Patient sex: M
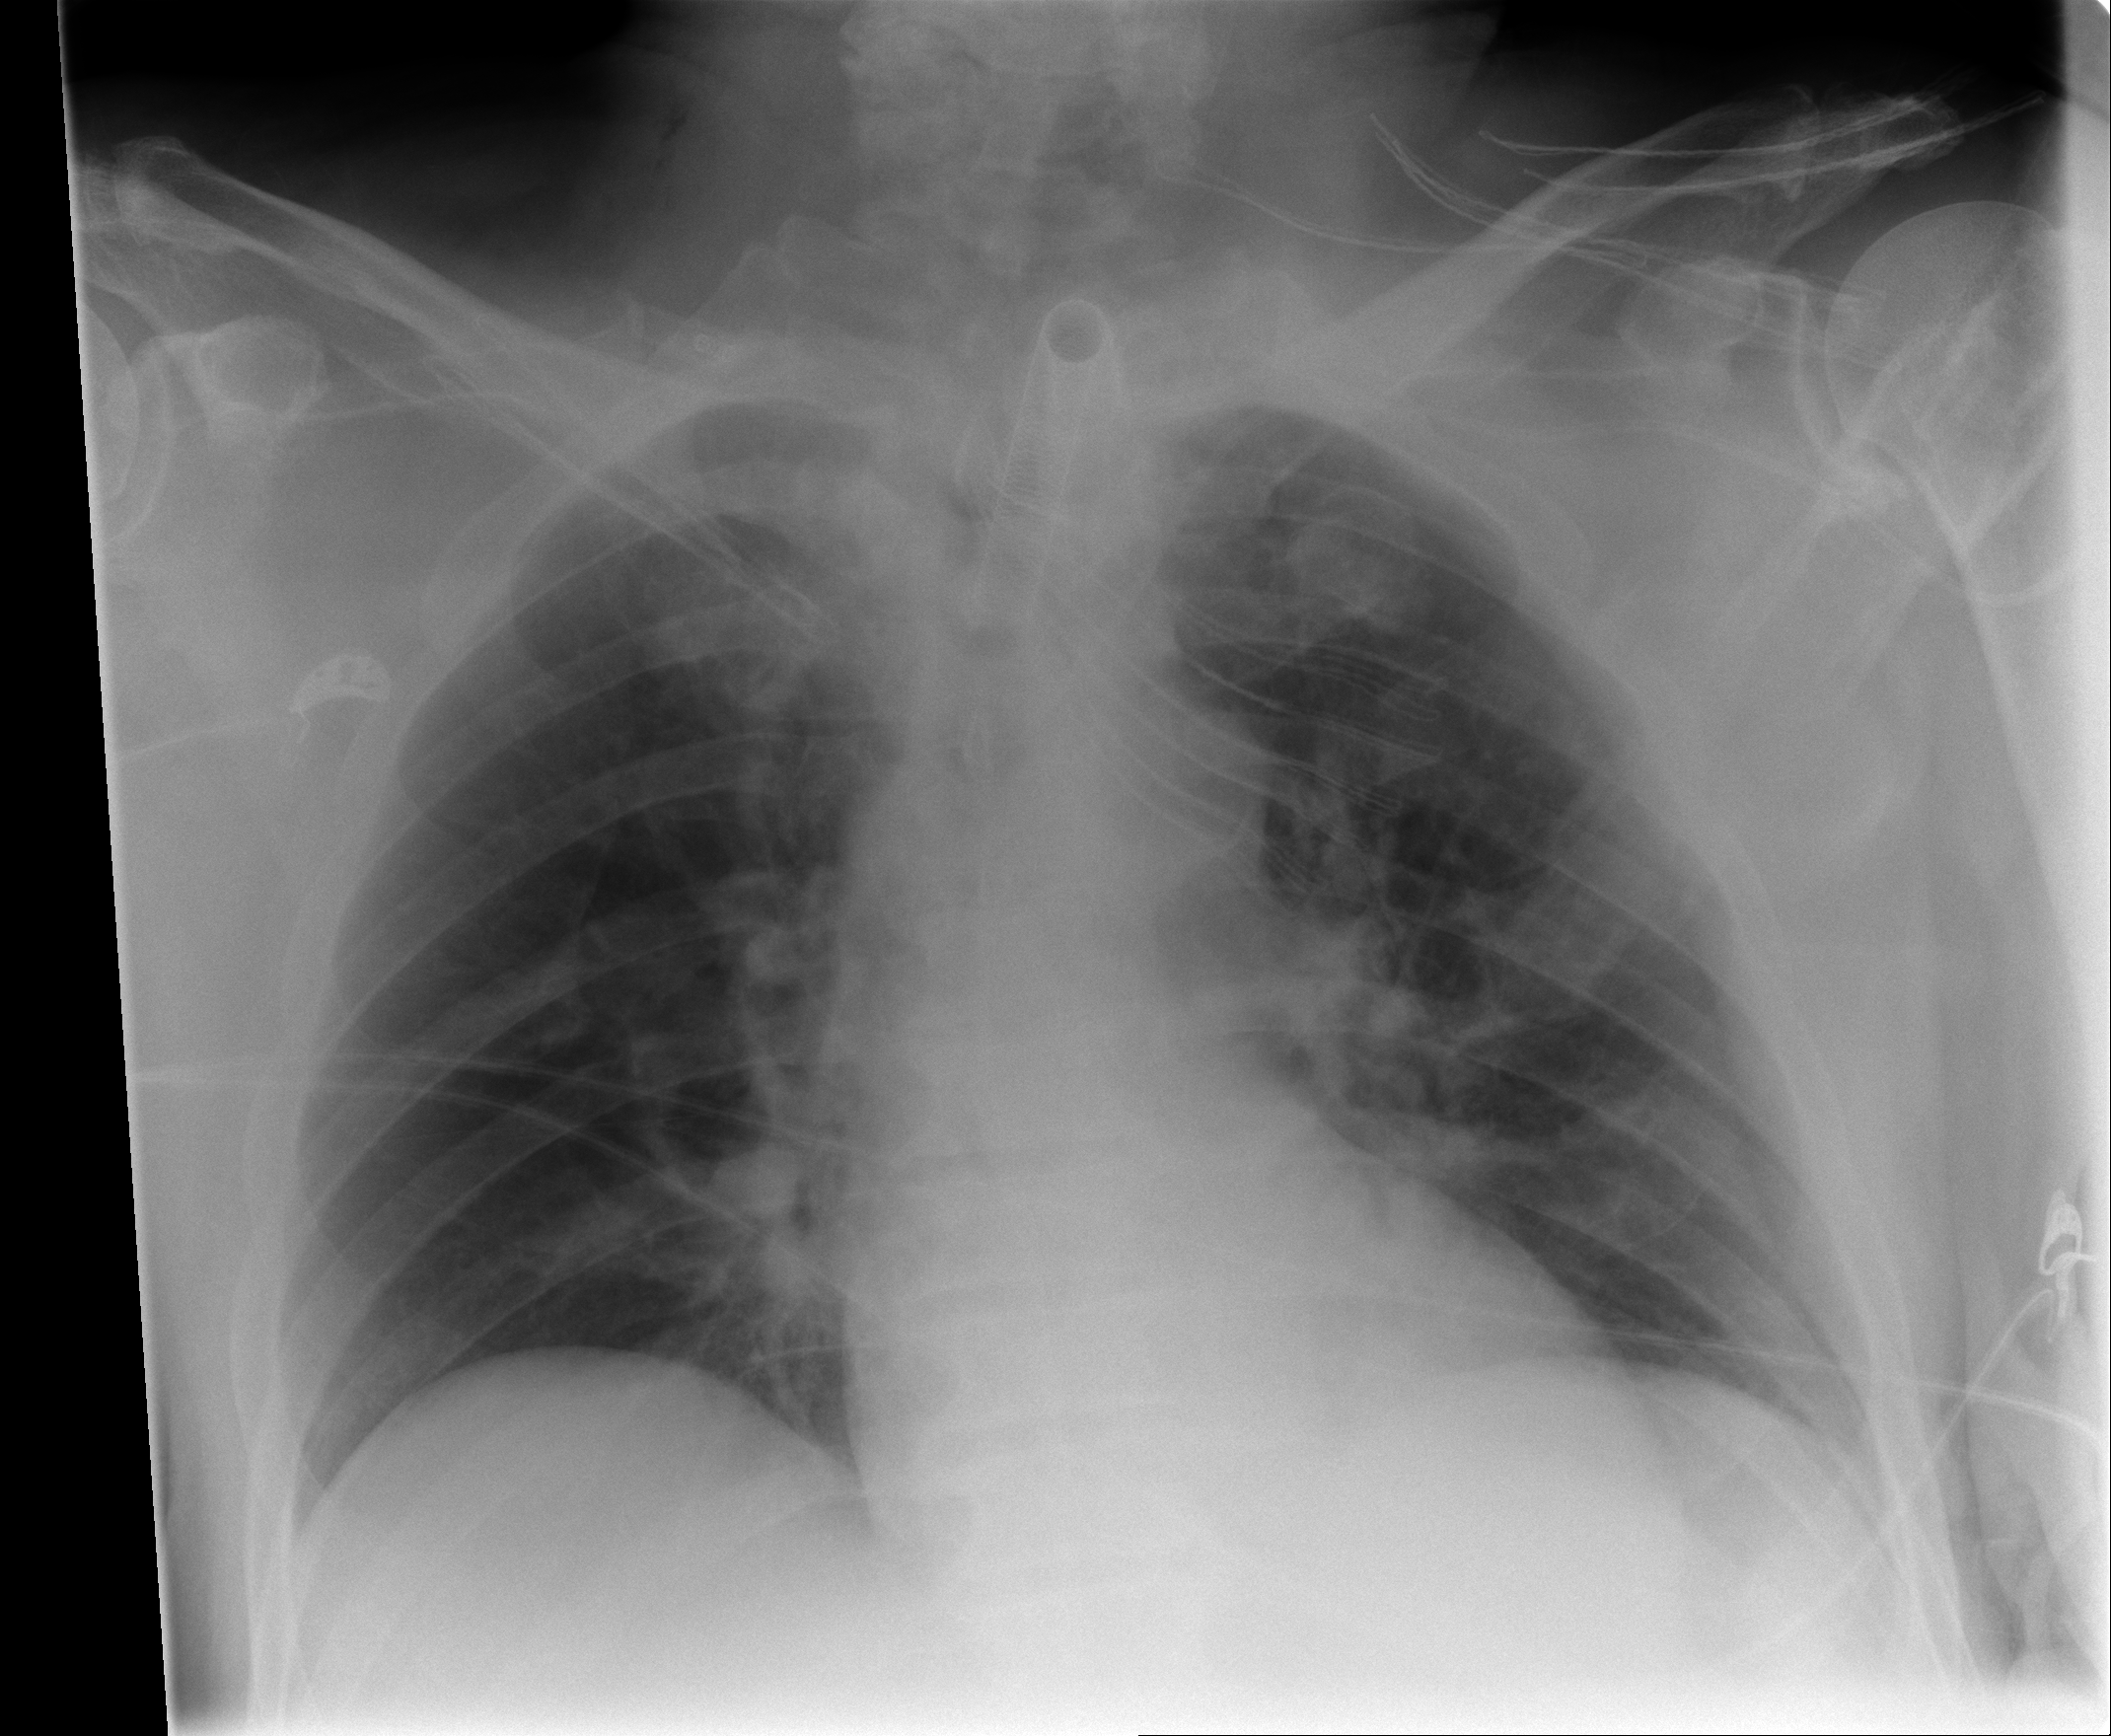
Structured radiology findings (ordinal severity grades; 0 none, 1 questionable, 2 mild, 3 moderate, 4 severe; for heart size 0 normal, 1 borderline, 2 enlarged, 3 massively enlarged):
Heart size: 0
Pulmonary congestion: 2
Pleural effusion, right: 0
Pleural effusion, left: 0
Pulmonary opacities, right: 0
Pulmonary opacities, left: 0
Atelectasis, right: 0
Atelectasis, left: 0